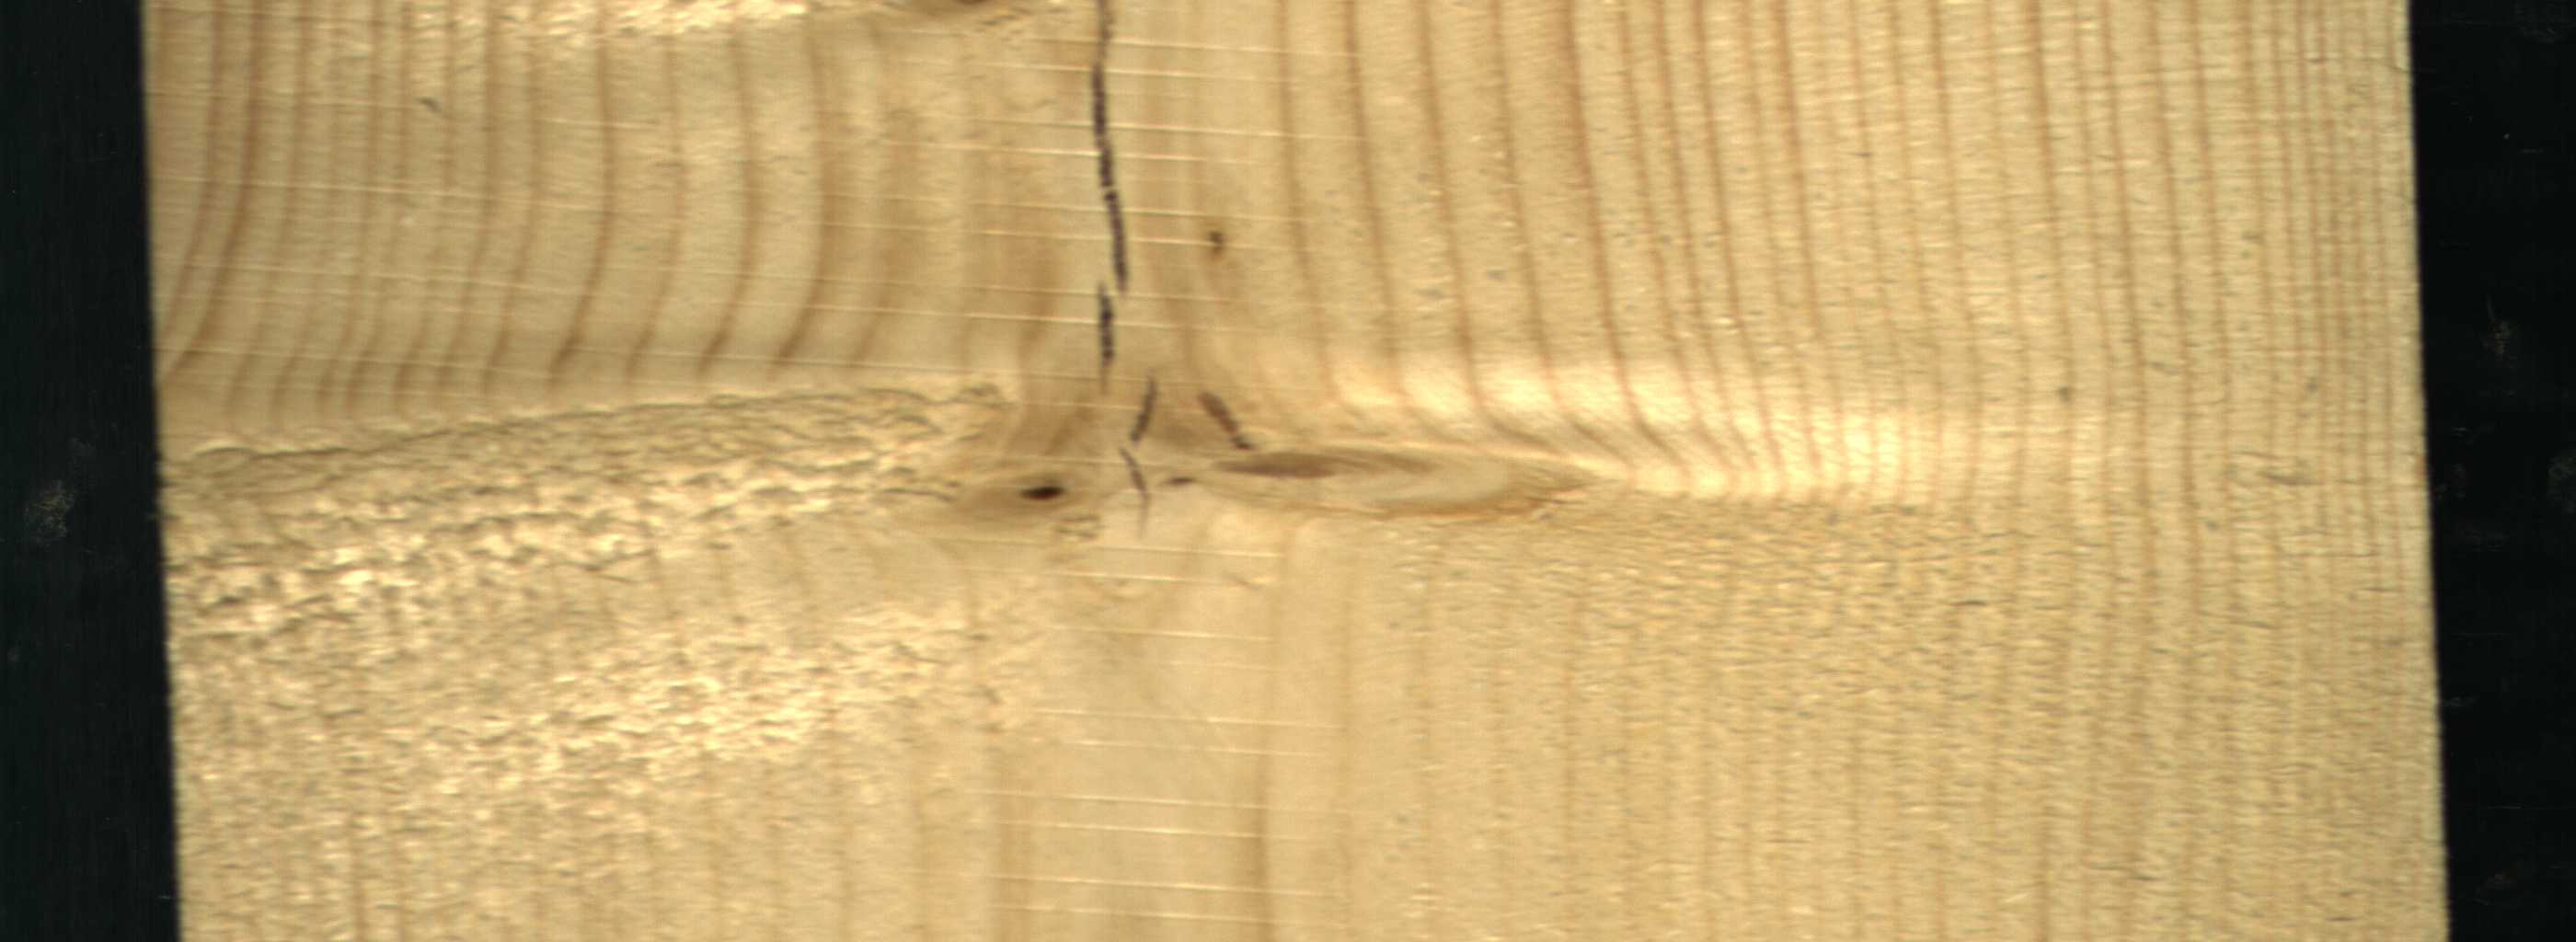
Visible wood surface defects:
resin
Crack
Crack
Crack
Dead_Knot
Live_Knot